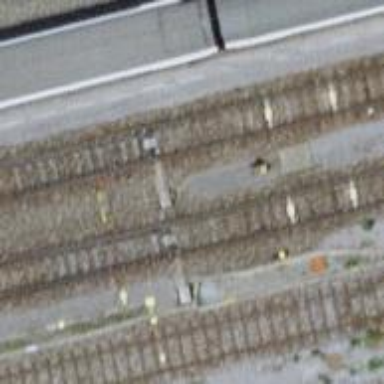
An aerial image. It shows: Rail yard with electrified contact lines for the railway.